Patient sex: F
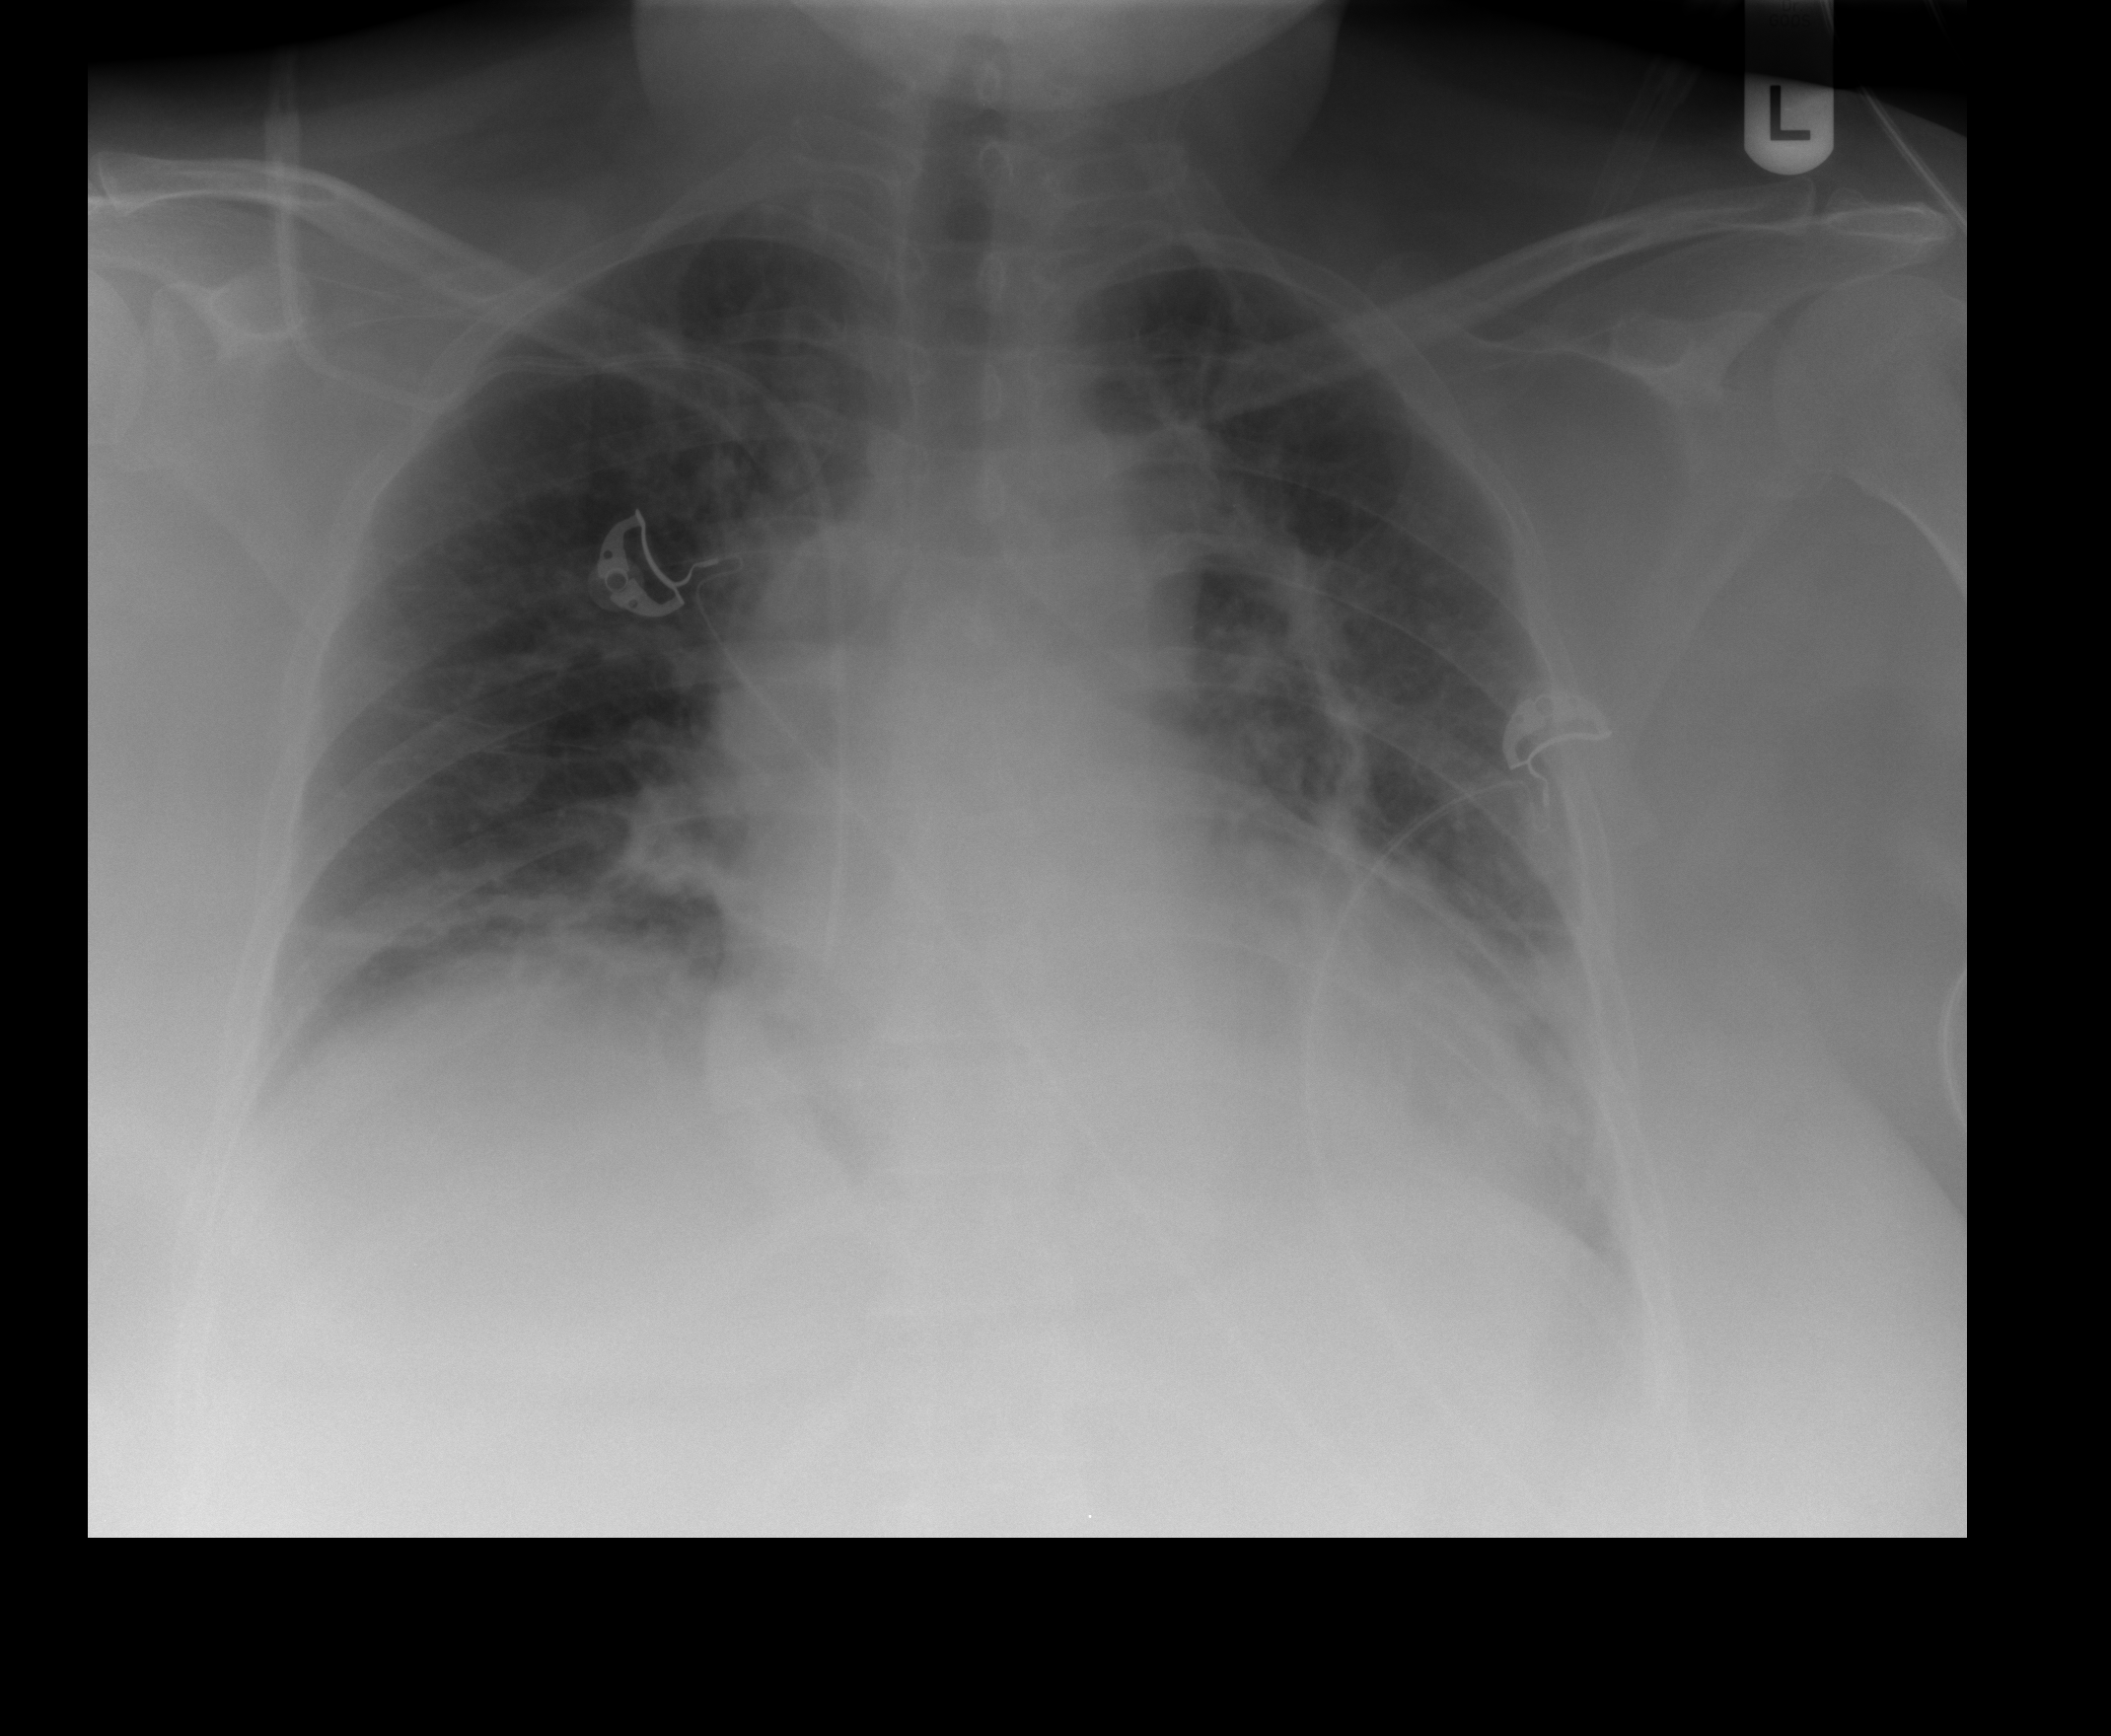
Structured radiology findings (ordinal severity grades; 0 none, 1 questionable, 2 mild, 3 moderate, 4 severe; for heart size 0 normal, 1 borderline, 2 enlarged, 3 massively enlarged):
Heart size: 2
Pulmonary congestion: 2
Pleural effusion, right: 1
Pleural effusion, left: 1
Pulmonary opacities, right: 2
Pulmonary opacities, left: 2
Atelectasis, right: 2
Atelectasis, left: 2